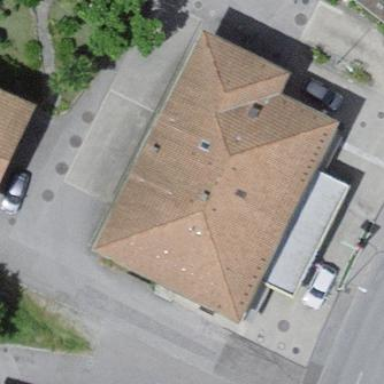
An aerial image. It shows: Commercial building.